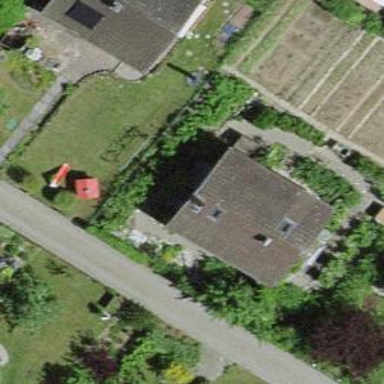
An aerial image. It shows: Bungalow.